Question: I'm working on a project which involves 'firebase' and 'Angular'. What I'm trying to achieve is to capture a value from a 'textarea' element nested in 'ng-repeat' which is showing up the user posts from the firebase databases. I need to add a comment inside a user post, however when I try to capture the comment data from the textarea element using the 'ng-model' inside the 'ng-repeat' the value has not been captured correctly and I got the following error message:
> TypeError: Cannot read property 'newComment' of undefined at
m.$scope.addCommentPost
This is the :

:
'''
<div class="row hide-on-med-and-down" id="ng-repeat" ng- repeat="PostList in PostList | orderBy: 'created_at':true">
<div class="col s12">
<div style="margin-top: 15px">
<div class="card horizontal z-depth-1" style="width: 900px; margin: 0 auto">
<div style="max-height: 400px " class="card-image">
<img style="max-height: 400px " src="{{PostList.downloadURL}}">
</div>
<div class="card-stacked">
<div class="card-content">
<span class="card-title">Card Title</span>
<p>{{PostList.post}}</p>
</div>
<div class="card-action">
<a ng-click="editPost(PostList.$id);" class="btn-floating waves-effect waves-light blue-grey lighten-4"><i class="material-icons">mode_edit</i></a>
<a style="margin-left: 5px" class="btn-floating waves-effect waves-light blue-grey lighten-4 "><i class="material-icons">thumb_up</i></a>
<a style="margin-left: 5px" ng-click="ConfirmDelete(PostList.$id);" class="btn-floating waves-effect waves-light blue-grey lighten-4"> <i class="material-icons">delete</i></a>
<a style="margin-left: 5px;" ng-click="collapsibleElement = !collapsibleElement" name="showComments" class="btn-floating btn-flat"><i style="color: #b0bec5" class="material-icons">question_answer</i></a>
</div>
</div>
</div>
</div>
<!-- DIV CONTAINER FOR CARD -->
<script>
$('.collapsible').collapsible({
accordion: false // collpsible + ng-repeat only works inside ng-repeat (the same for any js or jquery)
});
</script>
<div style="margin-top: 10px">
<ul ng-click="CallComments(PostList.$id);" ng-show="collapsibleElement" class="collapsible z-depth-1" data-collapsible="accordion" style="width: 900px; margin: 0 auto">
<li>
<div class="collapsible-header">
<i class="material-icons">create</i>Add something...
</div>
<div class="collapsible-body">
<form name="regform">
<div class="row">
<div class="form-group col s12" ng-class="{ 'has-error' : regForm.email.$invalid }">
<textarea ng-model="data.newComment" class="form-control" autofocus placeholder="What do you think?...." id="comments" type=text class="materialize-textarea"></textarea>
<p style="color: #13e1ff" class="help-block" ng-show="regForm.email.$invalid">Type Something</p>
</div>
</div>
<div class="row">
<div class="right">
<button ng-click="addCommentPost();" ng-disabled="!data.newComment" class="btn waves-effect waves-light light-blue lighten-2" type="submit" name="action">
Submit
<i class="material-icons right">send</i>
</button>
</div>
</div>
</form>
</div>
</li>
<li>
<div class="collapsible-header"><i class="material-icons">textsms</i>Comments</div>
<div class="collapsible-body">
<p ng-repeat="innerPostList in PostList.PostedComments">{{innerPostList.comments}}</p>
</div>
</li>
</ul>
</div>
<!-- DIV CONTAINER FOR COLLAPSE -->
</div>
</div>
'''
:
'''
var firebaseRef = firebase.database().ref('PostUsers/');
$scope.PostList = $firebaseArray(firebaseRef);
$scope.CallComments = function(id) {
console.log('The post id is: ' + id);
//RETREIVE DATA BASE POST FROM FIREBASE AS A POST
var firebaseRef = firebase.database().ref('PostUsers/' + id);
$scope.PostListUpdate = $firebaseObject(firebaseRef);
}
//PASSING THE ID DATA FROM THE POST TO THE MODAL
$scope.addCommentPost = function() {
if (!$scope.regForm.$invalid) {
var comment = $scope.data.newComment;
console.log(comment);
firebase.database().ref('PostUsers/' + $scope.PostListUpdate.$id + '/PostedComments').push({
comments: comment
}).then(function(ref) {
var $toastContent = $('<p><span id="iconToast" class="fa fa-user"> </span>Comment added!</p>');
Materialize.toast($toastContent, 2000, 'message');
}, function(error) {
var $toastContent = $('<p><span id="iconToast" class="fa fa-user"></span>Upss! <br> error happened try again!</p>');
Materialize.toast($toastContent, 2000, 'message');
console.log("Error:", error);
});
}
}
'''
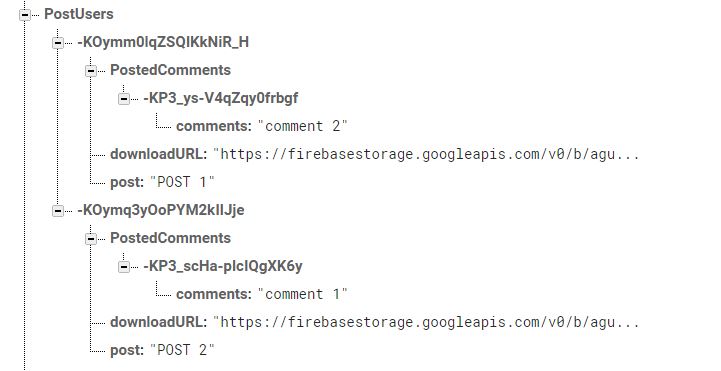
Answer: The reason you are getting that error is because you haven't initialized a value for 'data'. In your controller code, outside of the 'addCommentPost' function you should initialize it as an empty object, since there might be multiple properties of 'data' So near the top of your controller definition, but still inside so that you have access to the '$scope' variable, add the following '$scope.data = {};'